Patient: sex M, age 78
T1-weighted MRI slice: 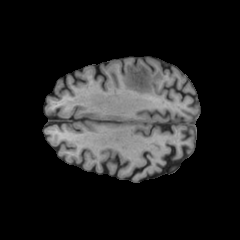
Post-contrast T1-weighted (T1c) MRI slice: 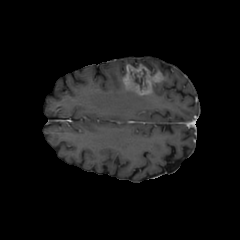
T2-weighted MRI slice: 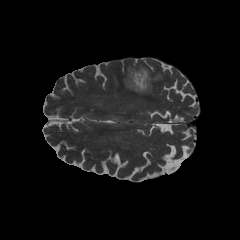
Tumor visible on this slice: yes
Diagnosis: Glioblastoma, IDH-wildtype
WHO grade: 4